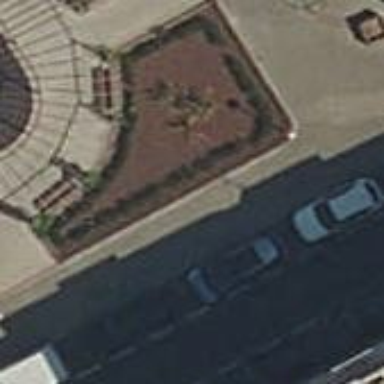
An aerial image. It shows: Garden with kerb barrier.